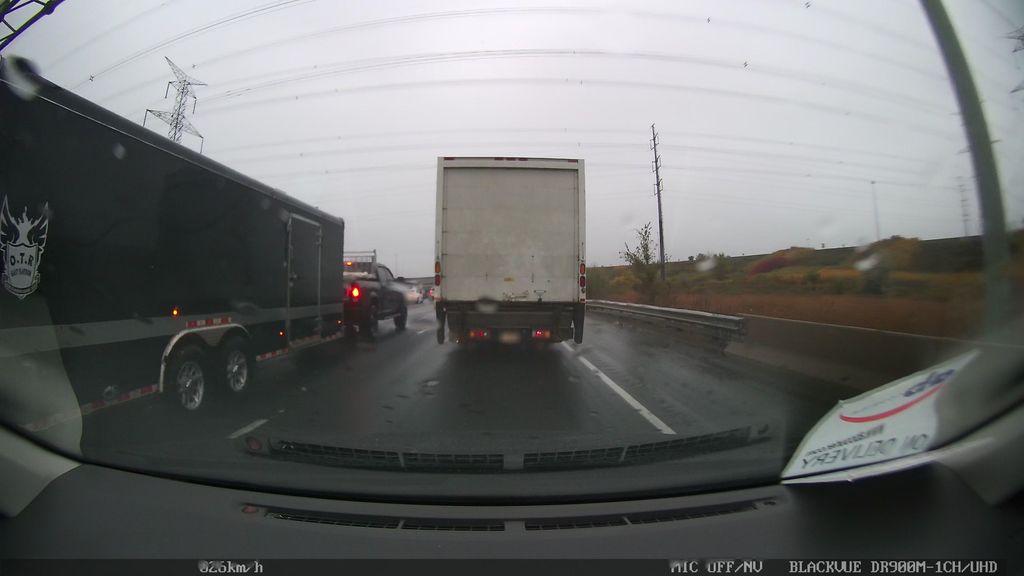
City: toronto